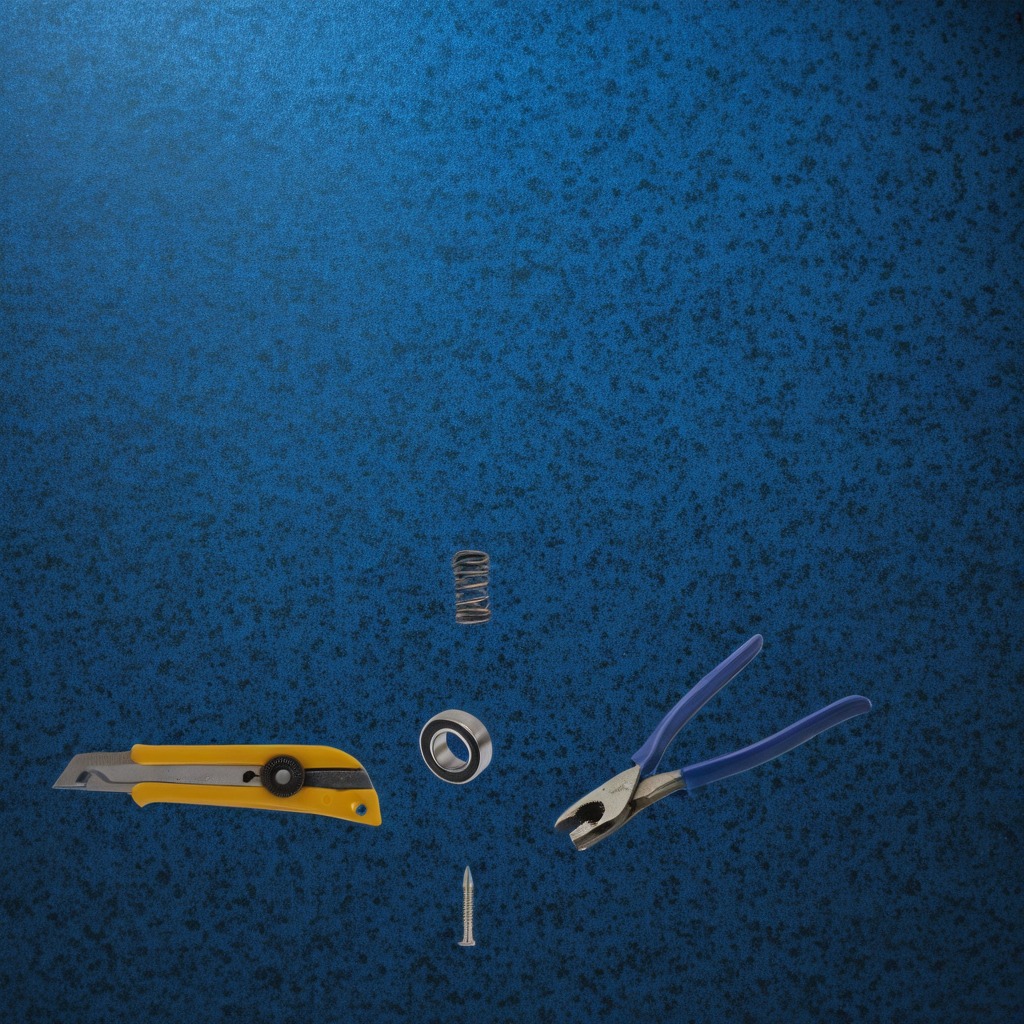
A ball bearing, a knife, a screw, pliers, and a coiled metal spring are lying on the granite tabletop.